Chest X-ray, AP view. Patient: 45 years old, sex M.
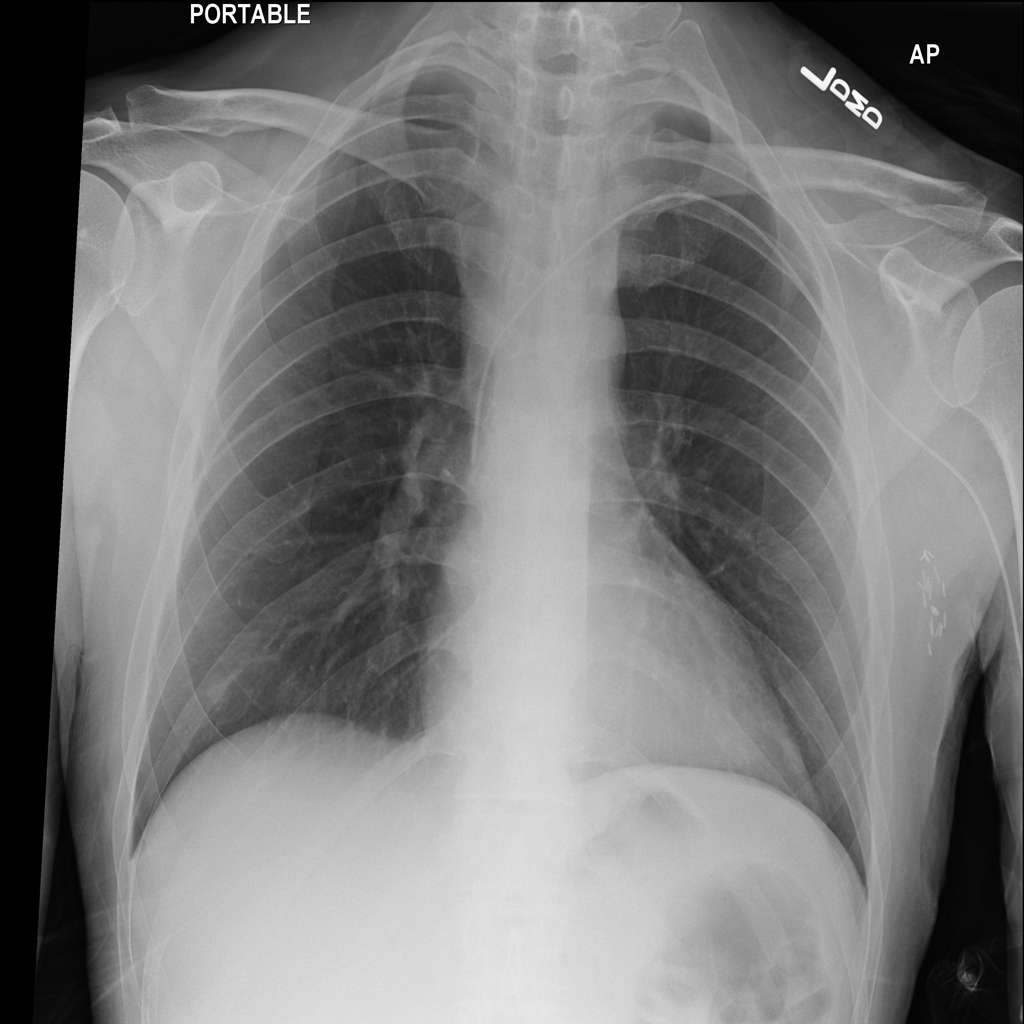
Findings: No Finding